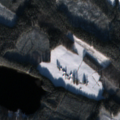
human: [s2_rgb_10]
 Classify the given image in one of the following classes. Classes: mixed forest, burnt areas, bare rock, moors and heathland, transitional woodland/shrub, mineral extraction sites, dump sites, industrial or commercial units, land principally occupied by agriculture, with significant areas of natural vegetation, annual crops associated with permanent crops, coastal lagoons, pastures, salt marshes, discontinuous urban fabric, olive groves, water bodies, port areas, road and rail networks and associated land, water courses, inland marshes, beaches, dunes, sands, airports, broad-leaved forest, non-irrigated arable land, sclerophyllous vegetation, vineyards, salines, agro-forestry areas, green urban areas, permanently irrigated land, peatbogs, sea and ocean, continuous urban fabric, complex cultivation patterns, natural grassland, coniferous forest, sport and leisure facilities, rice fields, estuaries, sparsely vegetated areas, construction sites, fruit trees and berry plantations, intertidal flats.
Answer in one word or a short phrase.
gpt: non-irrigated arable land, coniferous forest, mixed forest, transitional woodland/shrub, water bodies